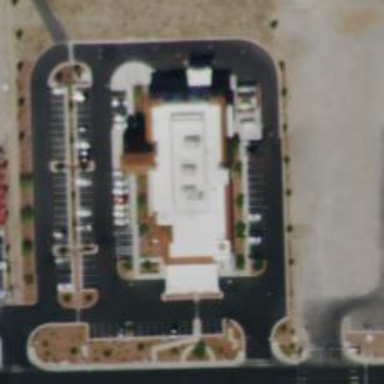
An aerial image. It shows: Hospital providing healthcare services.